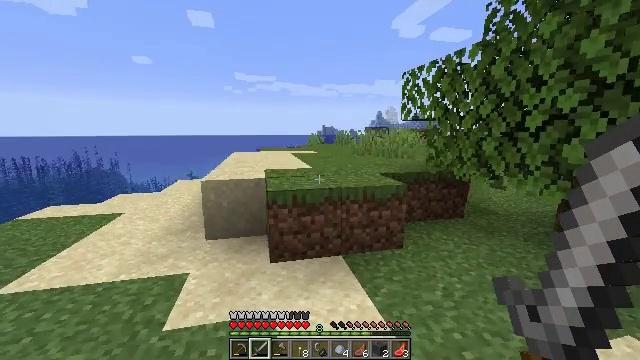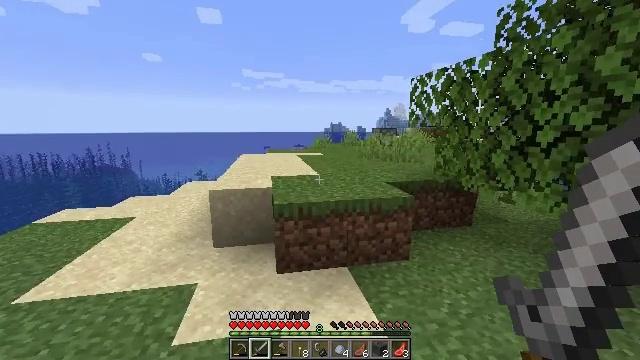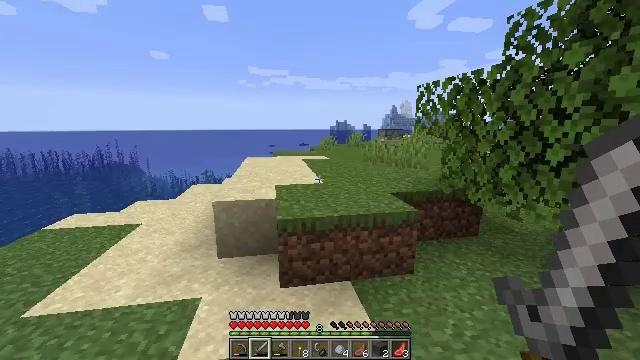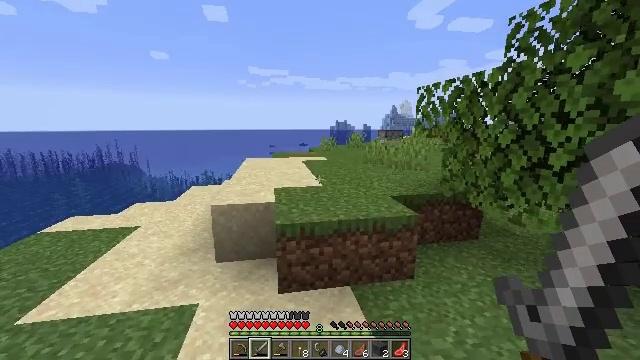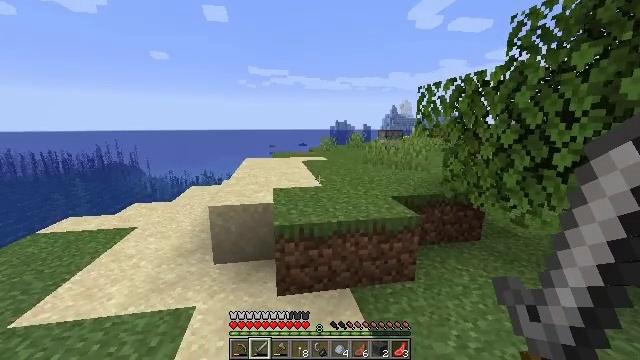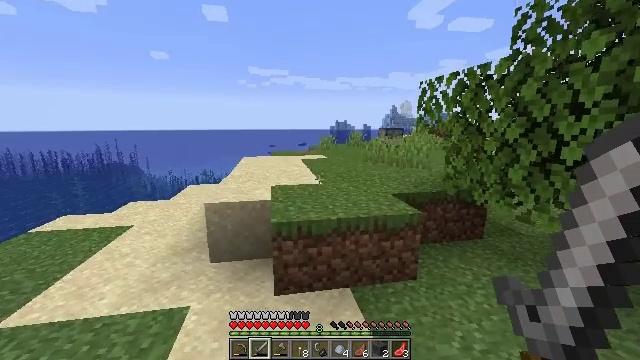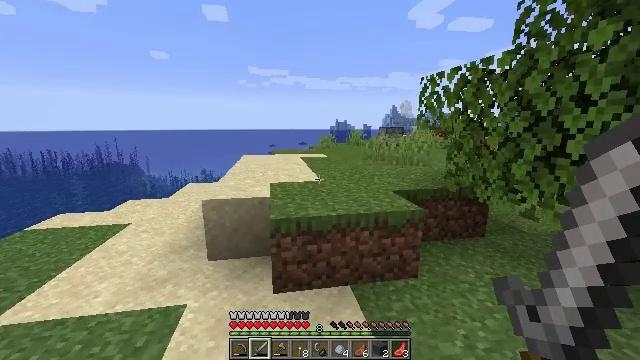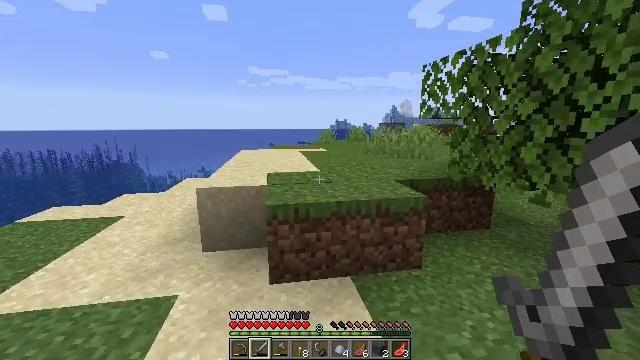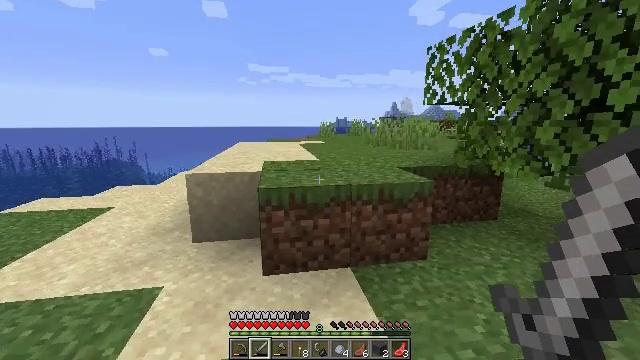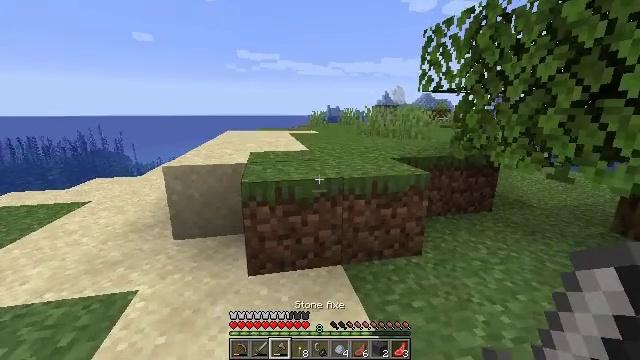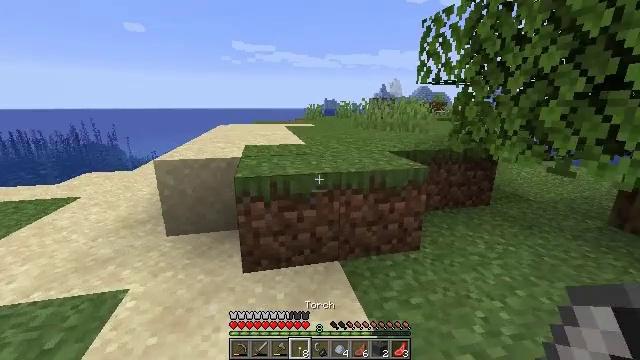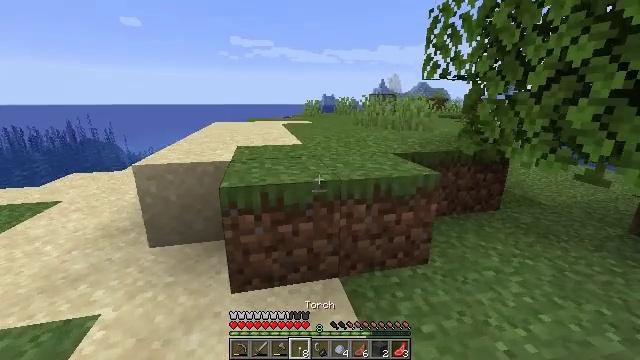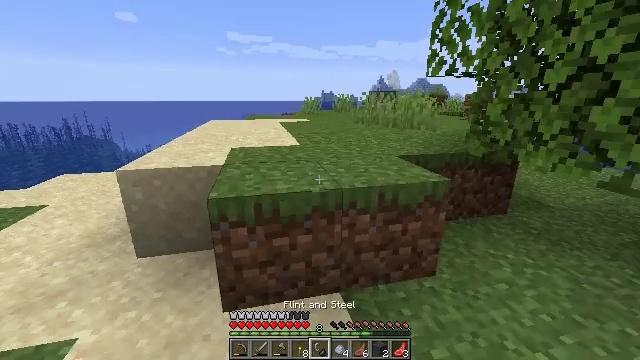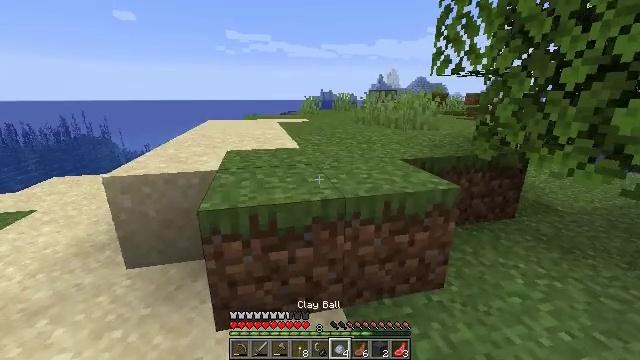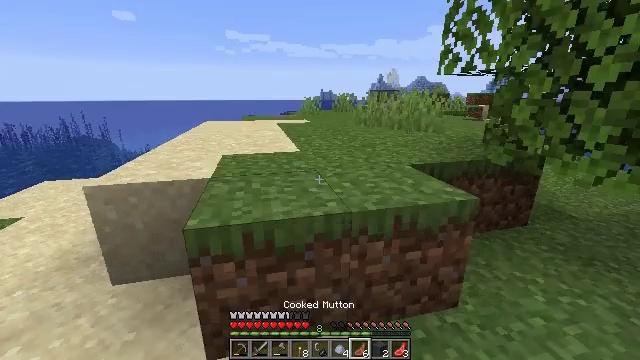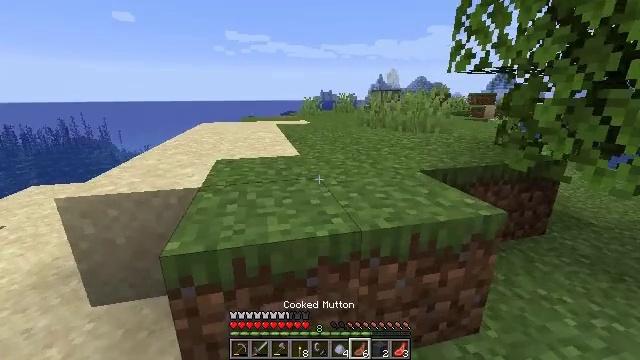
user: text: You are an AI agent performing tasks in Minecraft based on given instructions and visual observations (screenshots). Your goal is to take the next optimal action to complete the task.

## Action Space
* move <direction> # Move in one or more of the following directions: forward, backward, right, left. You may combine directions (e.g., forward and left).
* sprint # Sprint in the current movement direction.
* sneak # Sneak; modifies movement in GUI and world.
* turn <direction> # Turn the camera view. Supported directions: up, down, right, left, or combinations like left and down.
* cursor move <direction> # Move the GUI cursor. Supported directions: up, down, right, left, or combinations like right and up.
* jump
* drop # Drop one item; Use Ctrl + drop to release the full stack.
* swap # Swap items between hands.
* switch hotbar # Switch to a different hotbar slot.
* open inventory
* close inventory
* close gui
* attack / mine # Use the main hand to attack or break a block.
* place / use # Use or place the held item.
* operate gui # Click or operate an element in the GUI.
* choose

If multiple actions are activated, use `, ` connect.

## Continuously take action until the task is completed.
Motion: motion action
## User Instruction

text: Remove a piece of charcoal from the inventory.
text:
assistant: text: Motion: move forward, turn left
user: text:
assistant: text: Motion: move forward, turn left
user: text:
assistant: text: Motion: move forward, jump
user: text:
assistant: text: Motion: move forward, jump
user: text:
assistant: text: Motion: move forward, jump
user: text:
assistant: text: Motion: move forward, jump
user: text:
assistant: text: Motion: move forward
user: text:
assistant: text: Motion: move forward
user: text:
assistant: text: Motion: move forward, turn right and down
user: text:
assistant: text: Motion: move forward, turn down
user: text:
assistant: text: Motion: move forward
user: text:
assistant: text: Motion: move forward
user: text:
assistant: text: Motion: move forward
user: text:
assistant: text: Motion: move forward
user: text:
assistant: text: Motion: move forward
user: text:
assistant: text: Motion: move forward
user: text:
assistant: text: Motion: move forward
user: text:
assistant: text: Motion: move forward
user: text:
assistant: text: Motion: move forward
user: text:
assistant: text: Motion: move forward
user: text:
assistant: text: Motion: move forward, jump
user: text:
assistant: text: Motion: move forward, jump
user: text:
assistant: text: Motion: move forward, jump
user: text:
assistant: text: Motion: move forward, jump
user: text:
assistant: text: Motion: move forward
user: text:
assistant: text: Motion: move forward
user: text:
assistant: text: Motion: move forward
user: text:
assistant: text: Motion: move forward
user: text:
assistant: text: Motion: move forward
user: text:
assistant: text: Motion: move forward